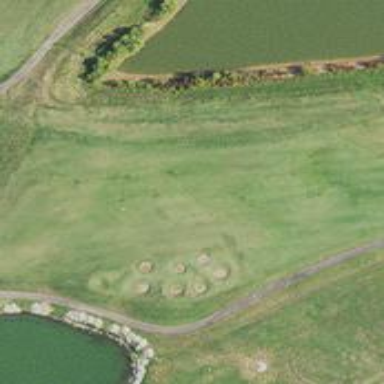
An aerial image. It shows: Golf fairway surrounded by grass.